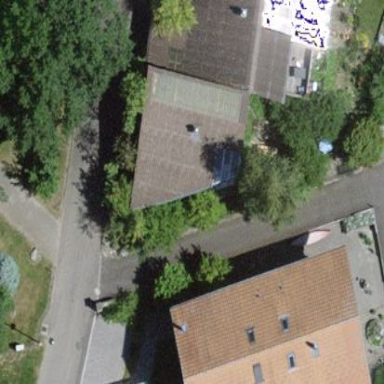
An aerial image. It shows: Residential building with skillion roof.